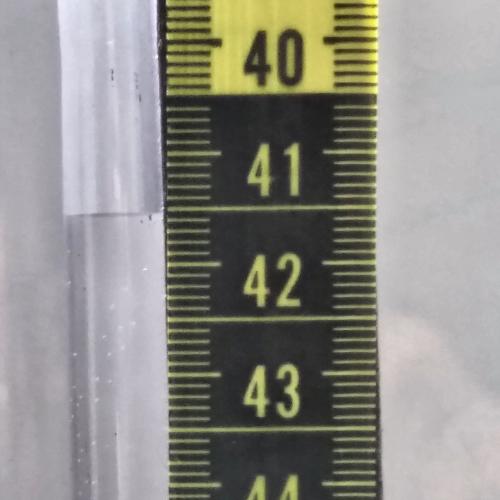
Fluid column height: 41.5 cm